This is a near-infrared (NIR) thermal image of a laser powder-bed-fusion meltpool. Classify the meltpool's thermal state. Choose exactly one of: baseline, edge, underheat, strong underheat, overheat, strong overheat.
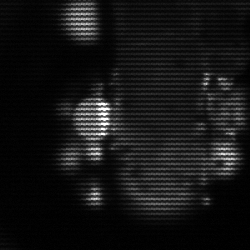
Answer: strong underheat